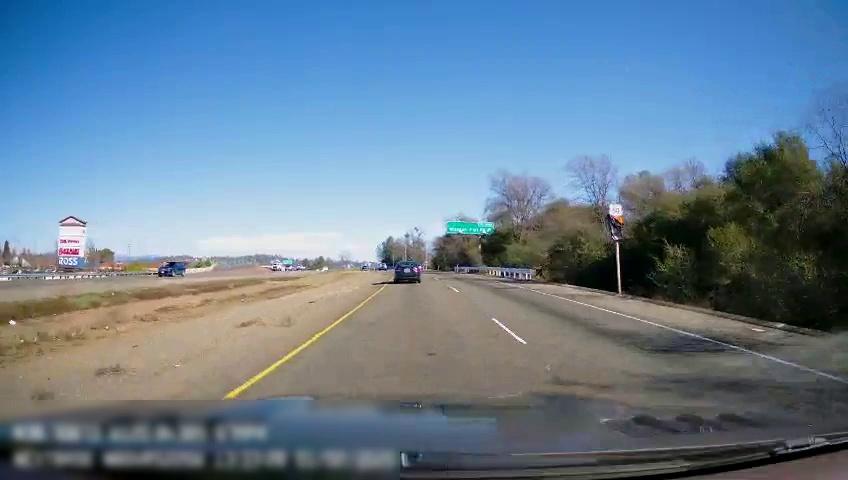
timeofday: Day
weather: Sunny
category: Drivable Space
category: Vehicles | SUV
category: Vehicles | Truck
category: Vehicles | Car
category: Lanes | Current Lane
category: Lanes | Current Lane
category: Lanes | Alternate Lane
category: Traffic | Signs